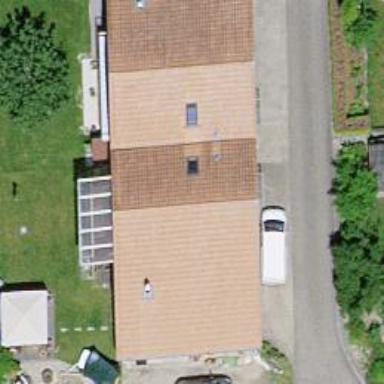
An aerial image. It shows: Residential building.